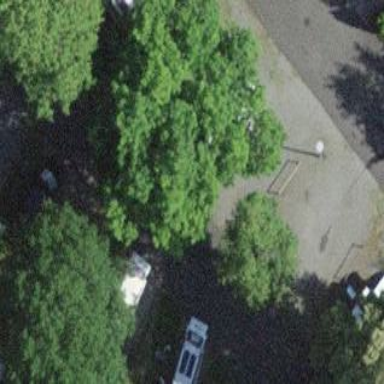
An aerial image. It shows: Camping pitch for tourists.